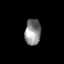
Tissue: lung
Cell type: Myeloid cells
Senescence score: 0.1395
Nuclear area (px): 408
Mean DAPI intensity: 135.679